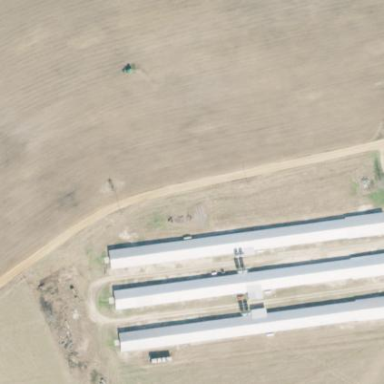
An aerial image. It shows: Poultry farmyard is depicted in the image.